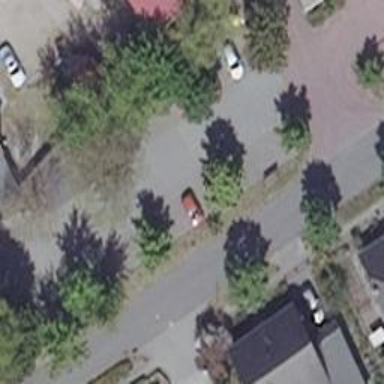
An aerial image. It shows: Road serving as parking aisle.